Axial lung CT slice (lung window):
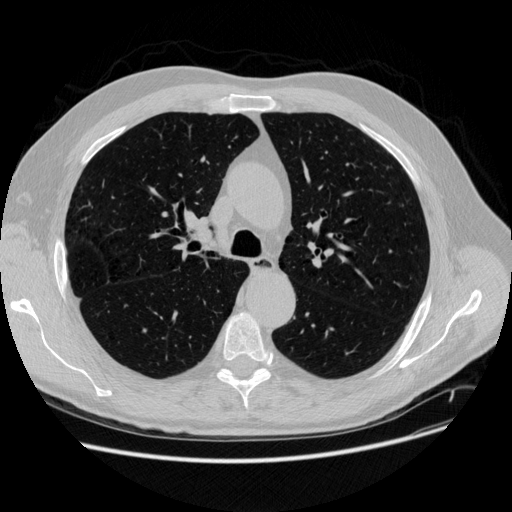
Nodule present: no